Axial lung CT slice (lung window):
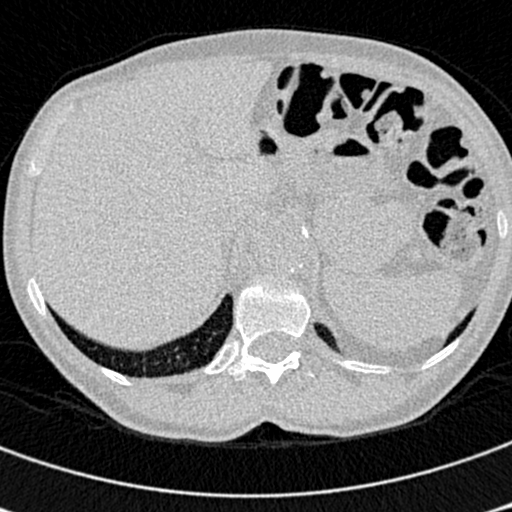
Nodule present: no